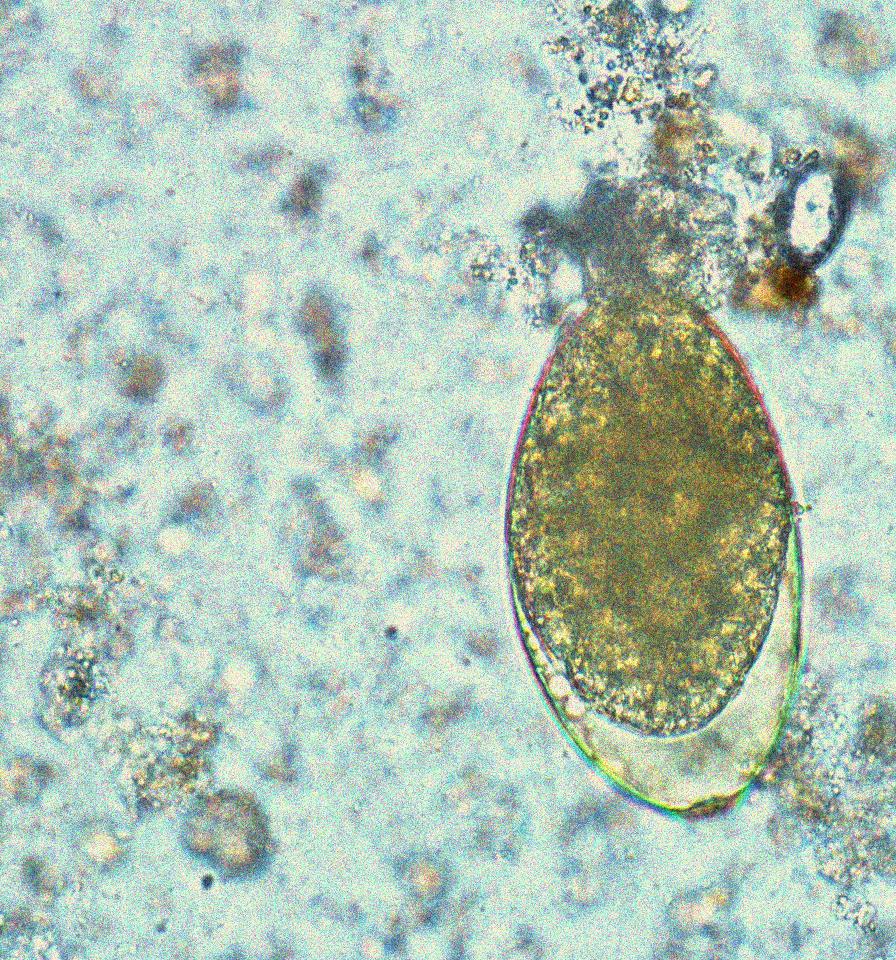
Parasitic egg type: Fasciolopsis buski